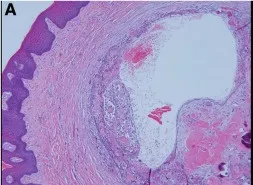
Histological examination of PCOC. Microscopic examination showing an oral soft tissue specimen with keratinized and non-keratinized epithelium with fibrous connective tissue. A cystic area in the fibrous connective tissue lined with well-defined layer of palisading ameloblastic-like basal cells, loosely arranged supra-basal epithelial cells resembling stellate reticulum, eosinophilic ghost cells devoid of nuclei, and basophilic calcification. Scattered chronic inflammatory cells were present. HE x 4.
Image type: pathology (h&e)